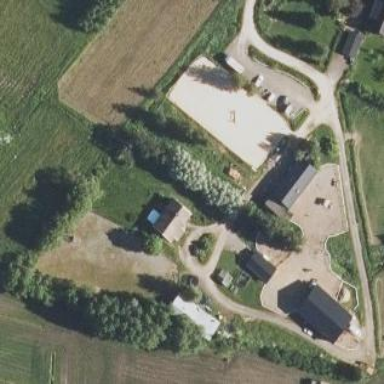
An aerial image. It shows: Farmyard area.